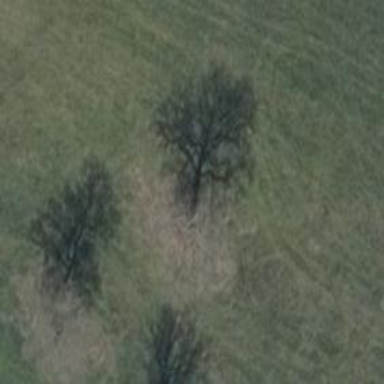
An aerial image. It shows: Beautiful tree in nature.